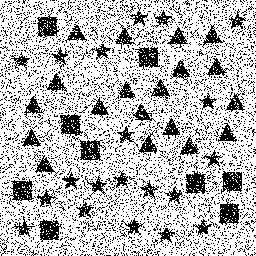
Squares: 9
Triangles: 19
Stars: 20
Total shapes: 48